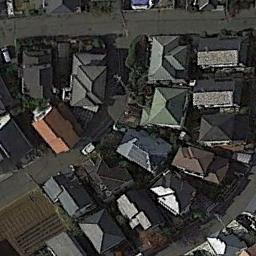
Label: dense_residential